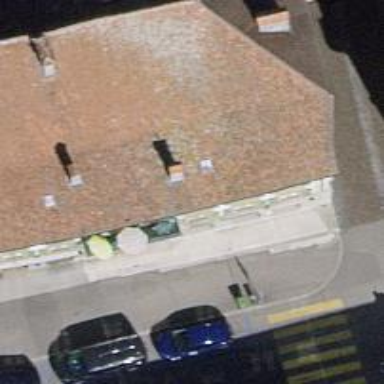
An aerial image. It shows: Cafe.